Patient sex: F
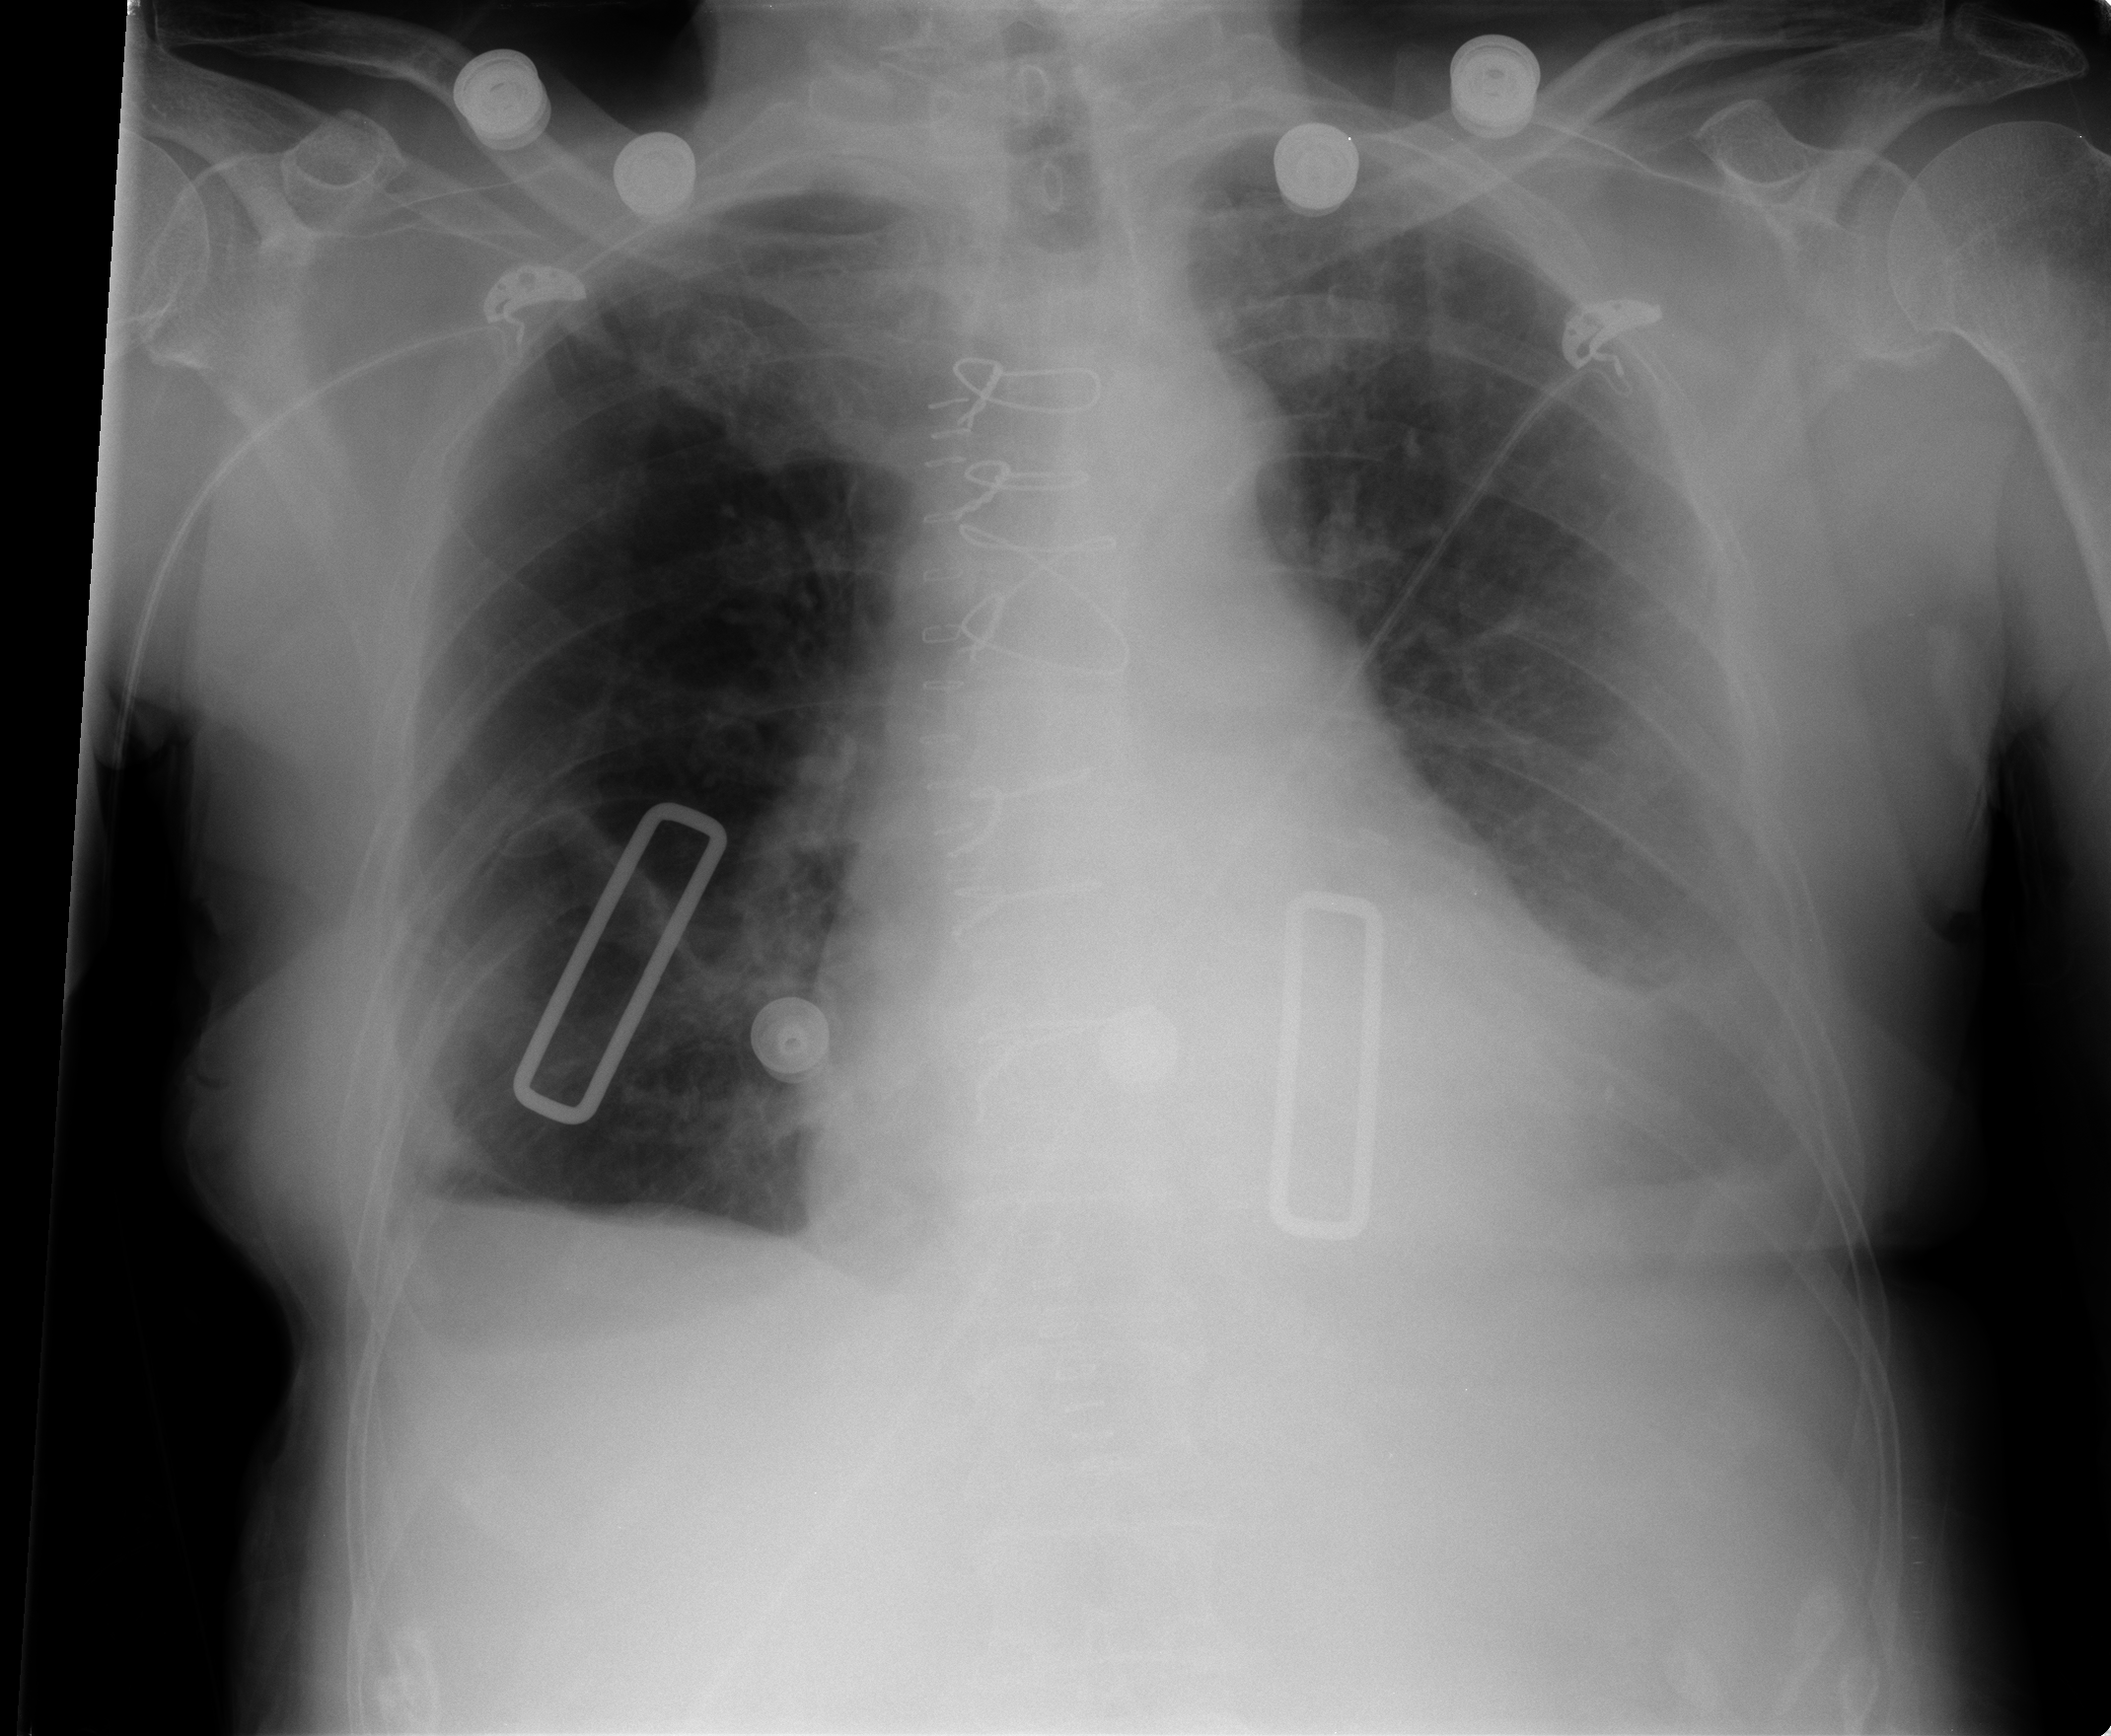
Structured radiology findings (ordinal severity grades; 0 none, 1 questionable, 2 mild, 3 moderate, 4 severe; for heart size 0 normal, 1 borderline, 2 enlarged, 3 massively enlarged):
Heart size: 2
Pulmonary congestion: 0
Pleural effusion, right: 2
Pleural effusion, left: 3
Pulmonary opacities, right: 0
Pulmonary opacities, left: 0
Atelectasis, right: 0
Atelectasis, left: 2